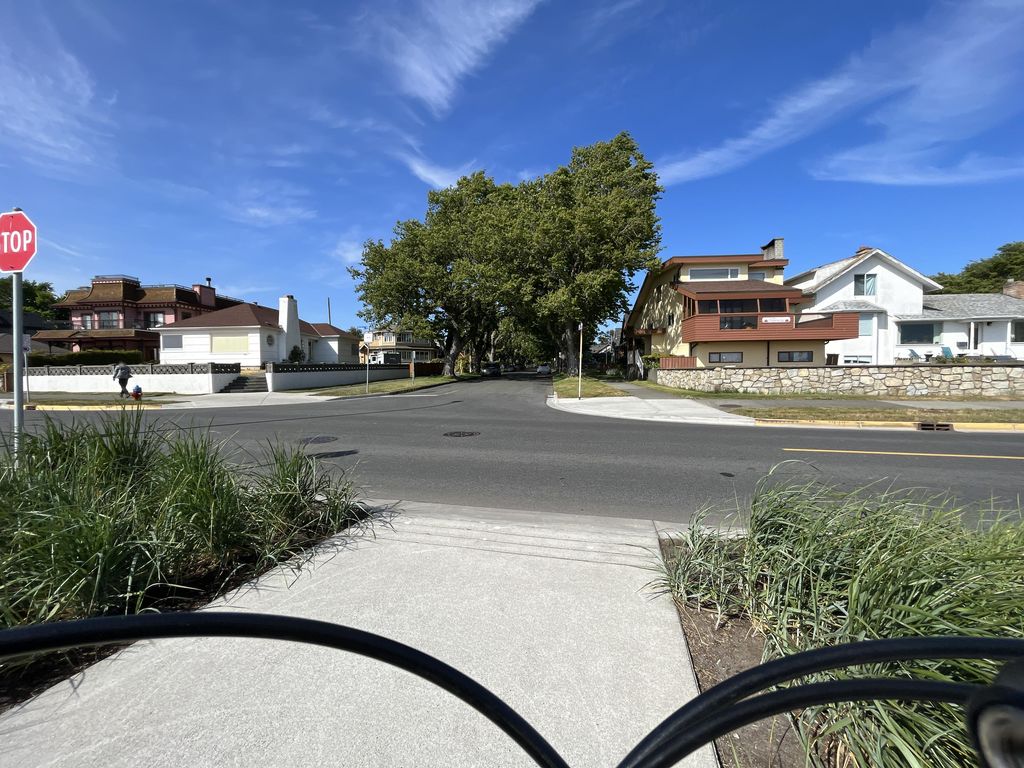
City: victoria